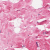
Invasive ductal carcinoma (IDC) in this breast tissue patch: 0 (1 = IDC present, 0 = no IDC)